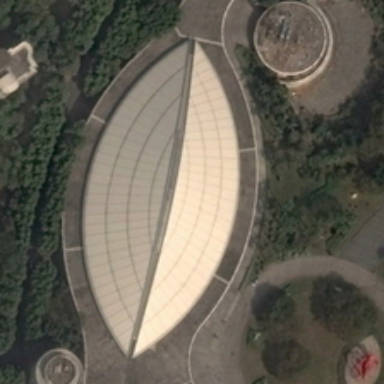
A leaf shaped center  a sculpture and two round buildings are located among trees and lawns .